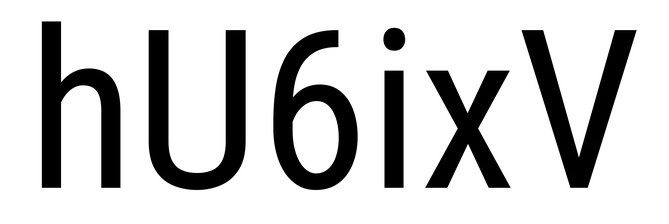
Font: Roboto_Condensed_Regular